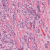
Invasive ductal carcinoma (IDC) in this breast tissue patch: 1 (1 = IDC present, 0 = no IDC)